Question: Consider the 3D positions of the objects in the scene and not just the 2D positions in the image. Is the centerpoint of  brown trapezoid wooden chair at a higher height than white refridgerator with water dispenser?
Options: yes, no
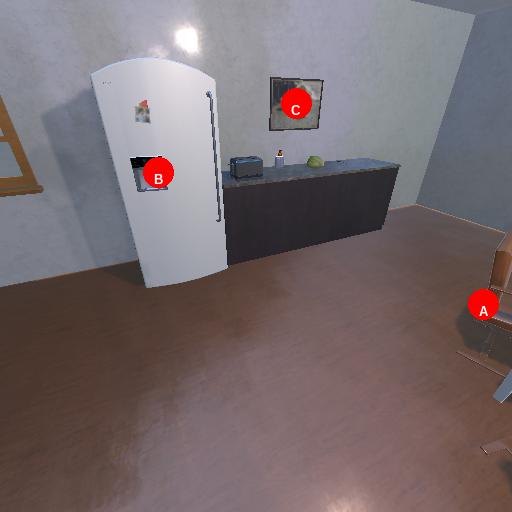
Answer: yes